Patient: sex F, age 63
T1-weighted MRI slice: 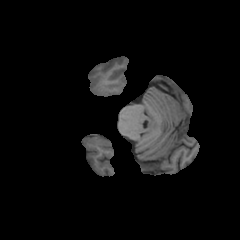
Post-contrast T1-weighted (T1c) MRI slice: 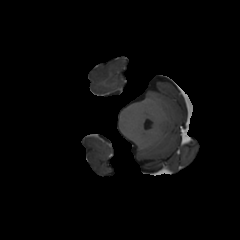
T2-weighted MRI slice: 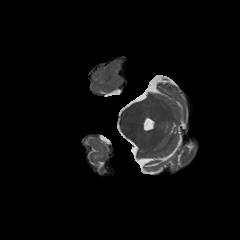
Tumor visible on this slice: no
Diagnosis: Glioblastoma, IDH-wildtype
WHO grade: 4